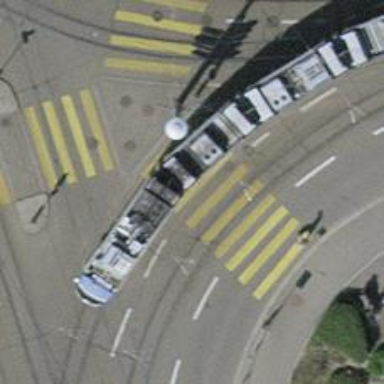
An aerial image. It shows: Tertiary road with asphalt surface. It has embedded tram rails.